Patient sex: M
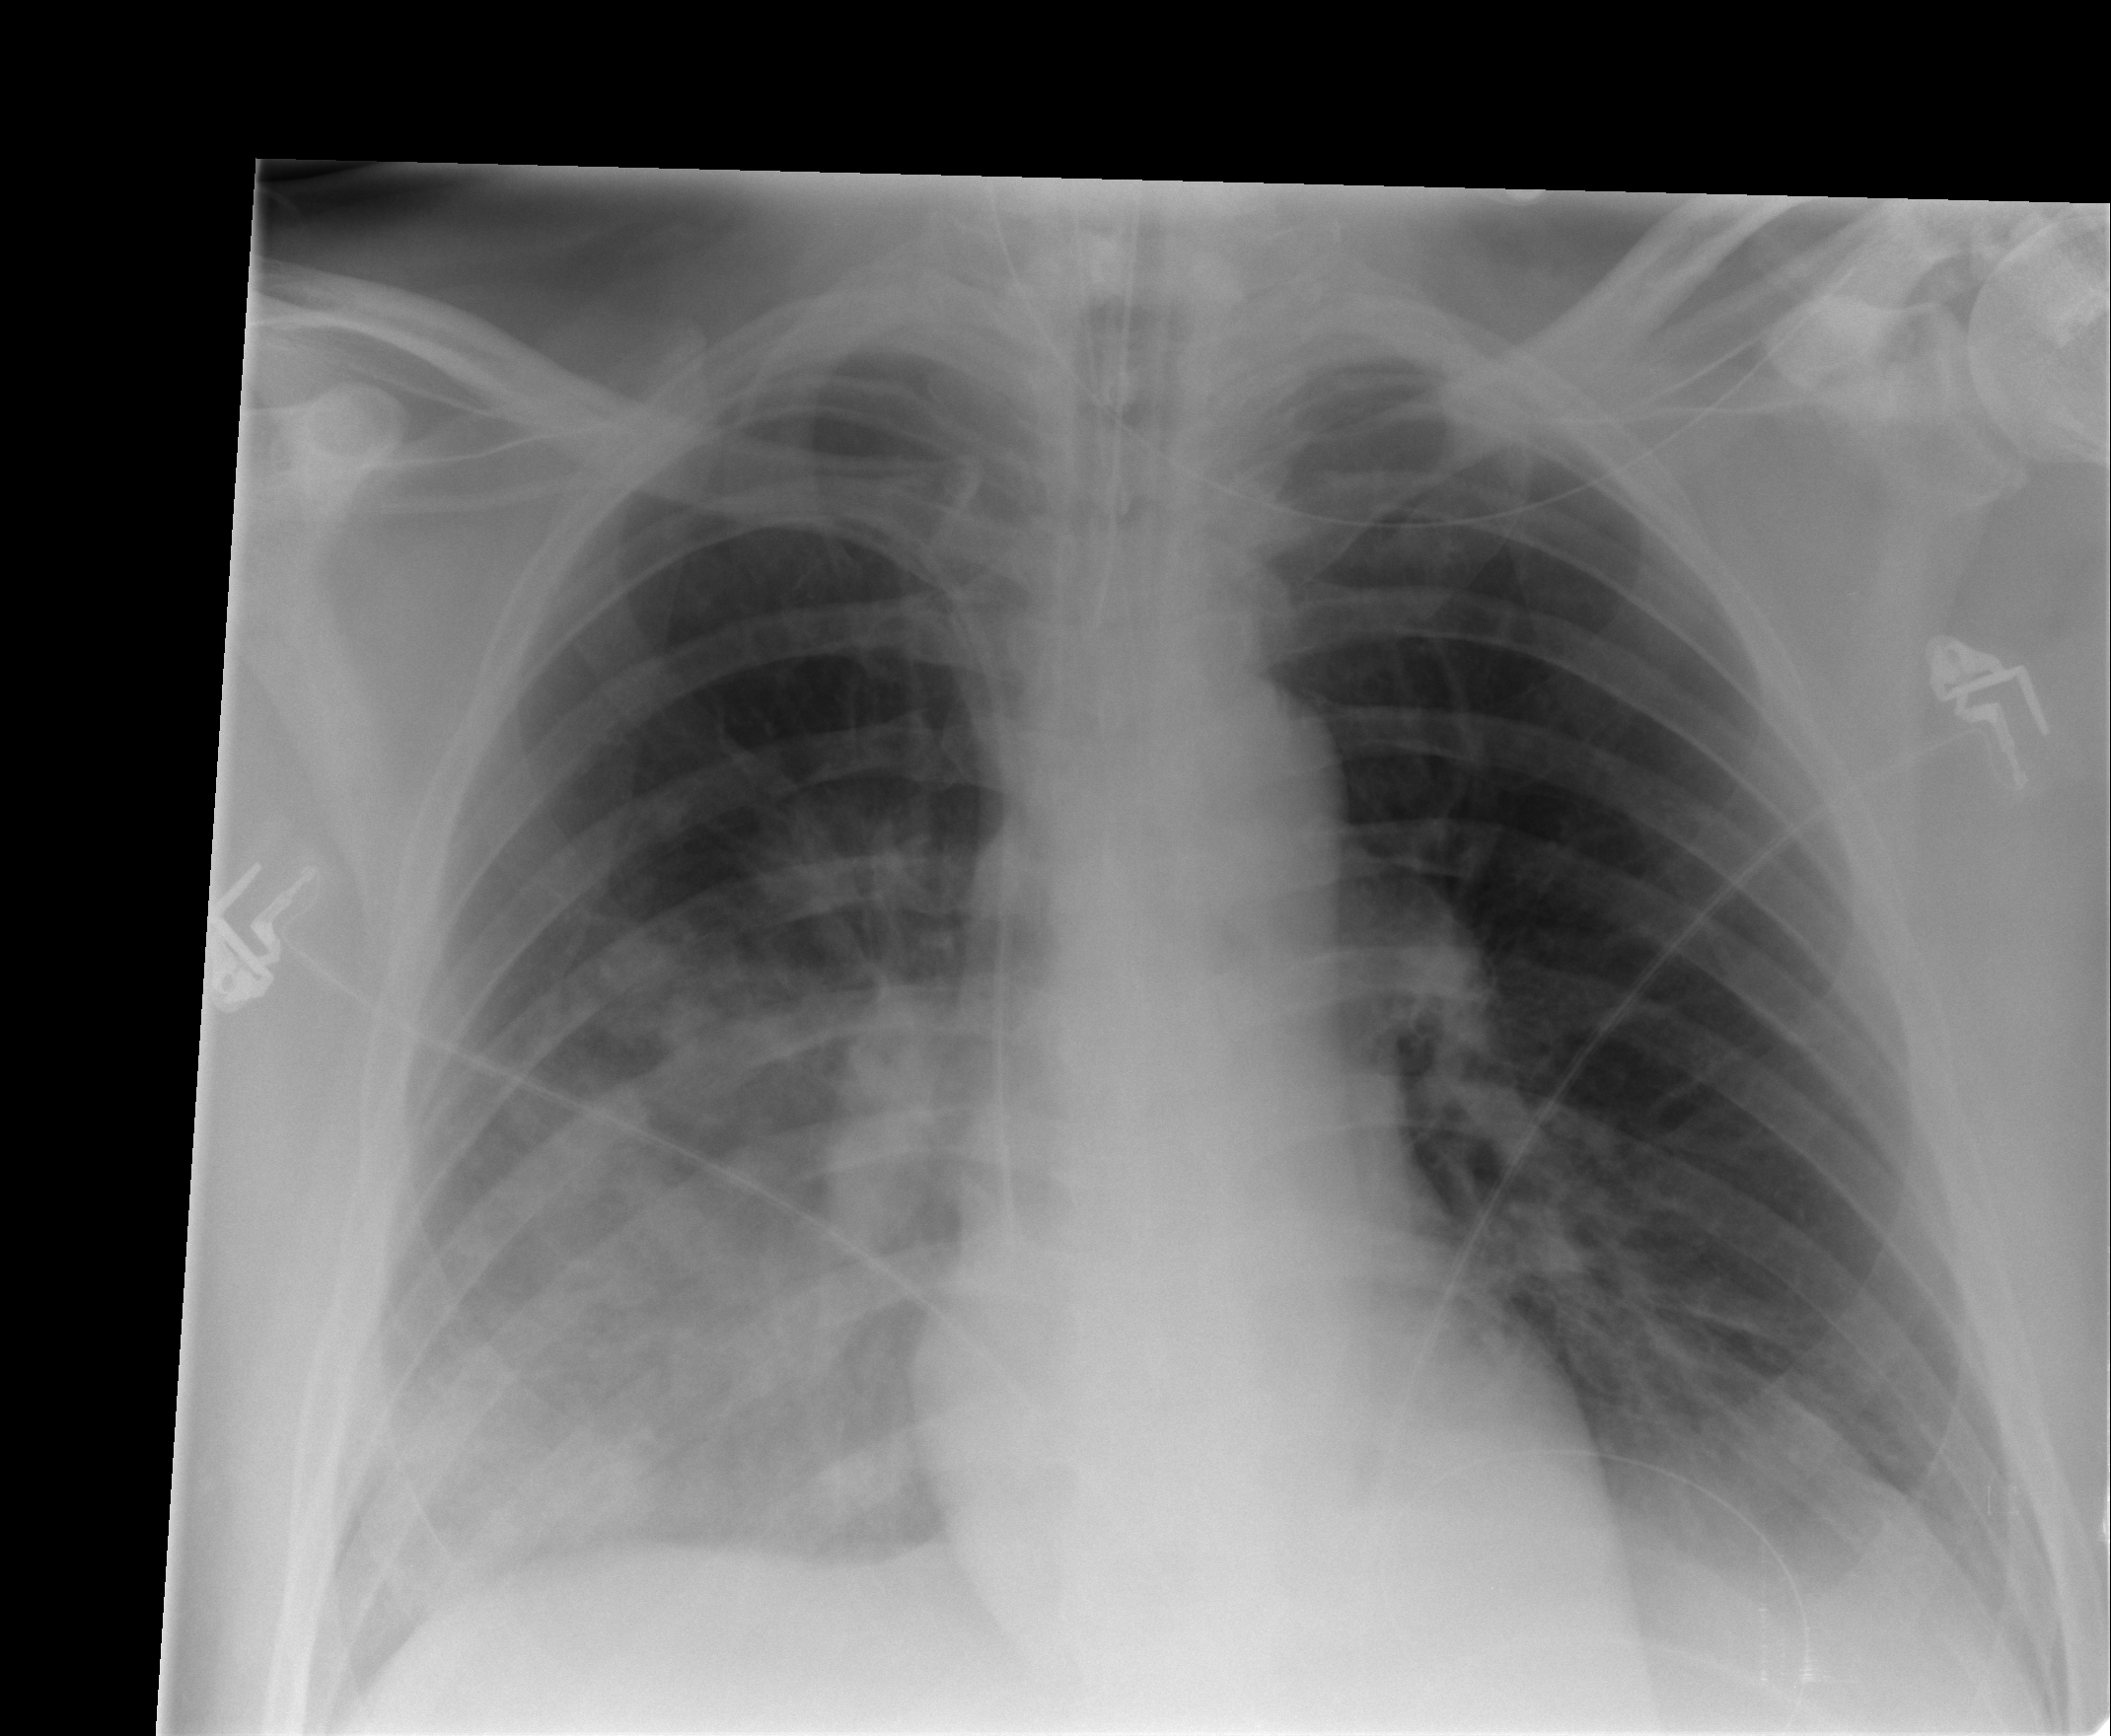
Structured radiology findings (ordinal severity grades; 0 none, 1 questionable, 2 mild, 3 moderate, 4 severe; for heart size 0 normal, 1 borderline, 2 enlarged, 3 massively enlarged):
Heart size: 0
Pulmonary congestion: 0
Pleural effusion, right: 0
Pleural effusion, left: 0
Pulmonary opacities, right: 3
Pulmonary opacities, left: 0
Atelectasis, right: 0
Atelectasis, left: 0